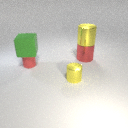
small red rubber cylinder to the left of large red metal cylinder